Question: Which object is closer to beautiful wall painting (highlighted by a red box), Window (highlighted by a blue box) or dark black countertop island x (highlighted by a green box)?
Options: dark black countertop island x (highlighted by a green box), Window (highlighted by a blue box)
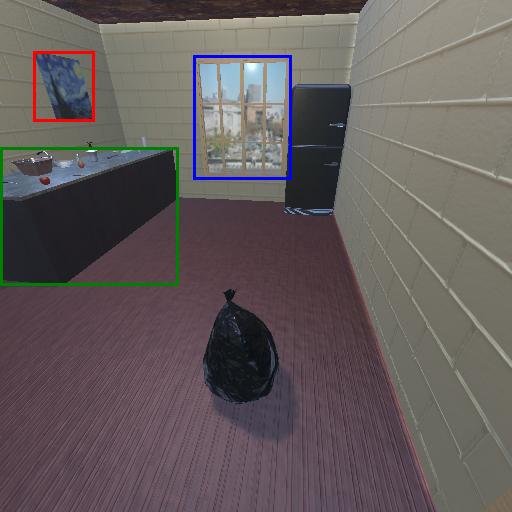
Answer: dark black countertop island x (highlighted by a green box)